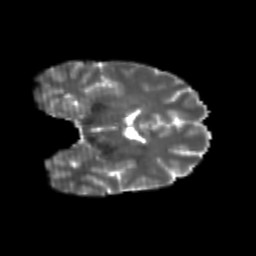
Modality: T2w
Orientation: coronal
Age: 20
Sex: female
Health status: healthy
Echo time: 0.074 s